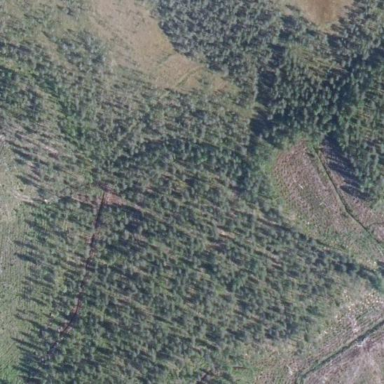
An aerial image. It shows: Woodland consisting mainly of needle-leaved trees.